Interaction volume radius: 10 \u00c5
Interaction volume height: 25 \u00c5
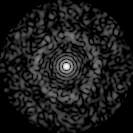
Disorder parameter: 0.8595